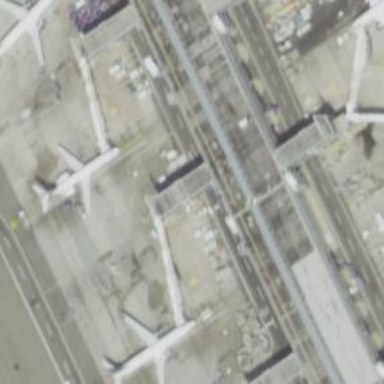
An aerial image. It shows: Airport gate.